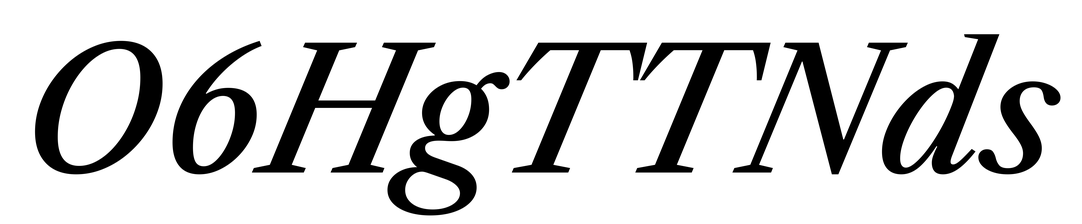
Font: LibreCaslonText-Italic_Medium_Italic